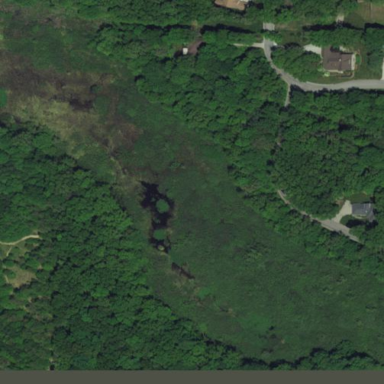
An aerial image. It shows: Wetland area.